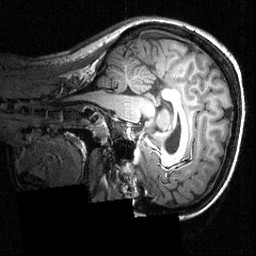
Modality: T1w
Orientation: sagittal
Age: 21
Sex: female
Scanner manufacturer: siemens
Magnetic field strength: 3.951 T
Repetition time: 1.5 s
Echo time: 0.00335 s